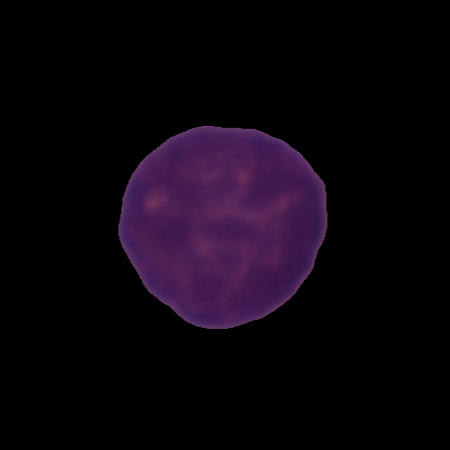
Label: healthy